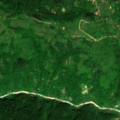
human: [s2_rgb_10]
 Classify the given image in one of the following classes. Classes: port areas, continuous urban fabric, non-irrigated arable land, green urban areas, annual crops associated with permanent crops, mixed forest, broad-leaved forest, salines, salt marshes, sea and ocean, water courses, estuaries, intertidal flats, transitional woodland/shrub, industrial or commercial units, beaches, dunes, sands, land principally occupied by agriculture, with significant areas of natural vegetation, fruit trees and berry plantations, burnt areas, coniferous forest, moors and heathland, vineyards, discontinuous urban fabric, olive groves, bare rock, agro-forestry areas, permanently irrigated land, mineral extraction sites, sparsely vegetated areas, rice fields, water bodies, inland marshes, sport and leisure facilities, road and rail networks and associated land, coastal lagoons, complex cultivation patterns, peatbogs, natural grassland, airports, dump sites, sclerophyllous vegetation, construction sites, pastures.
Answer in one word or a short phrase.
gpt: complex cultivation patterns, land principally occupied by agriculture, with significant areas of natural vegetation, broad-leaved forest, transitional woodland/shrub